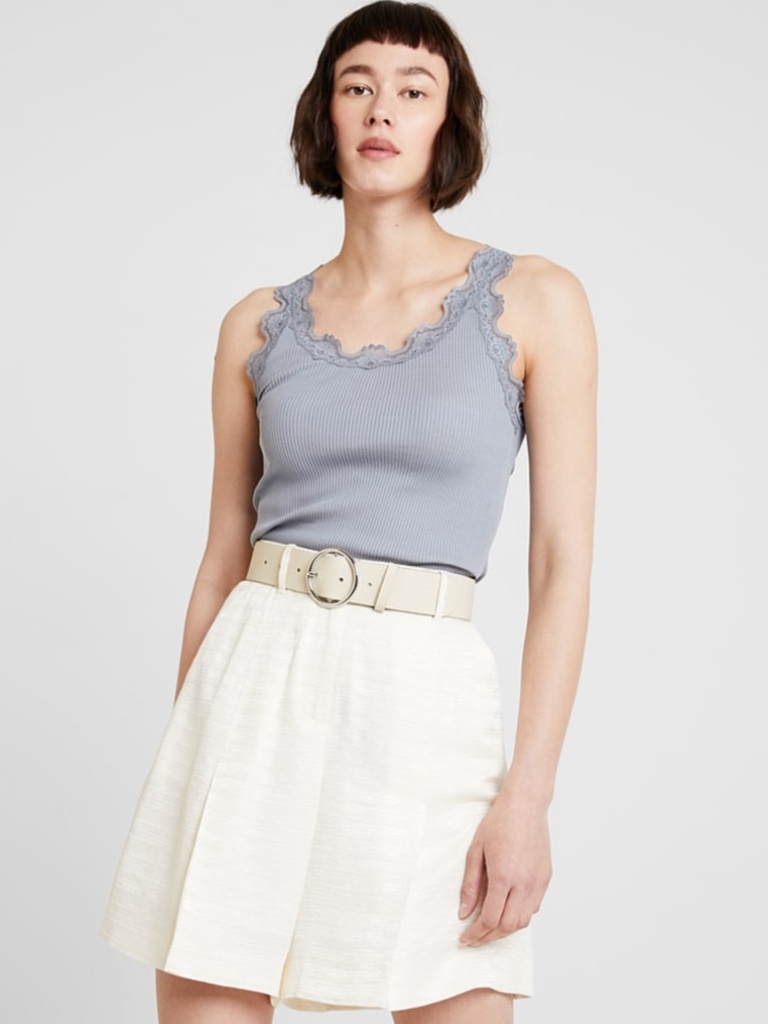
ribbed tight sleeveless hip length Fully Tucked in crew tank